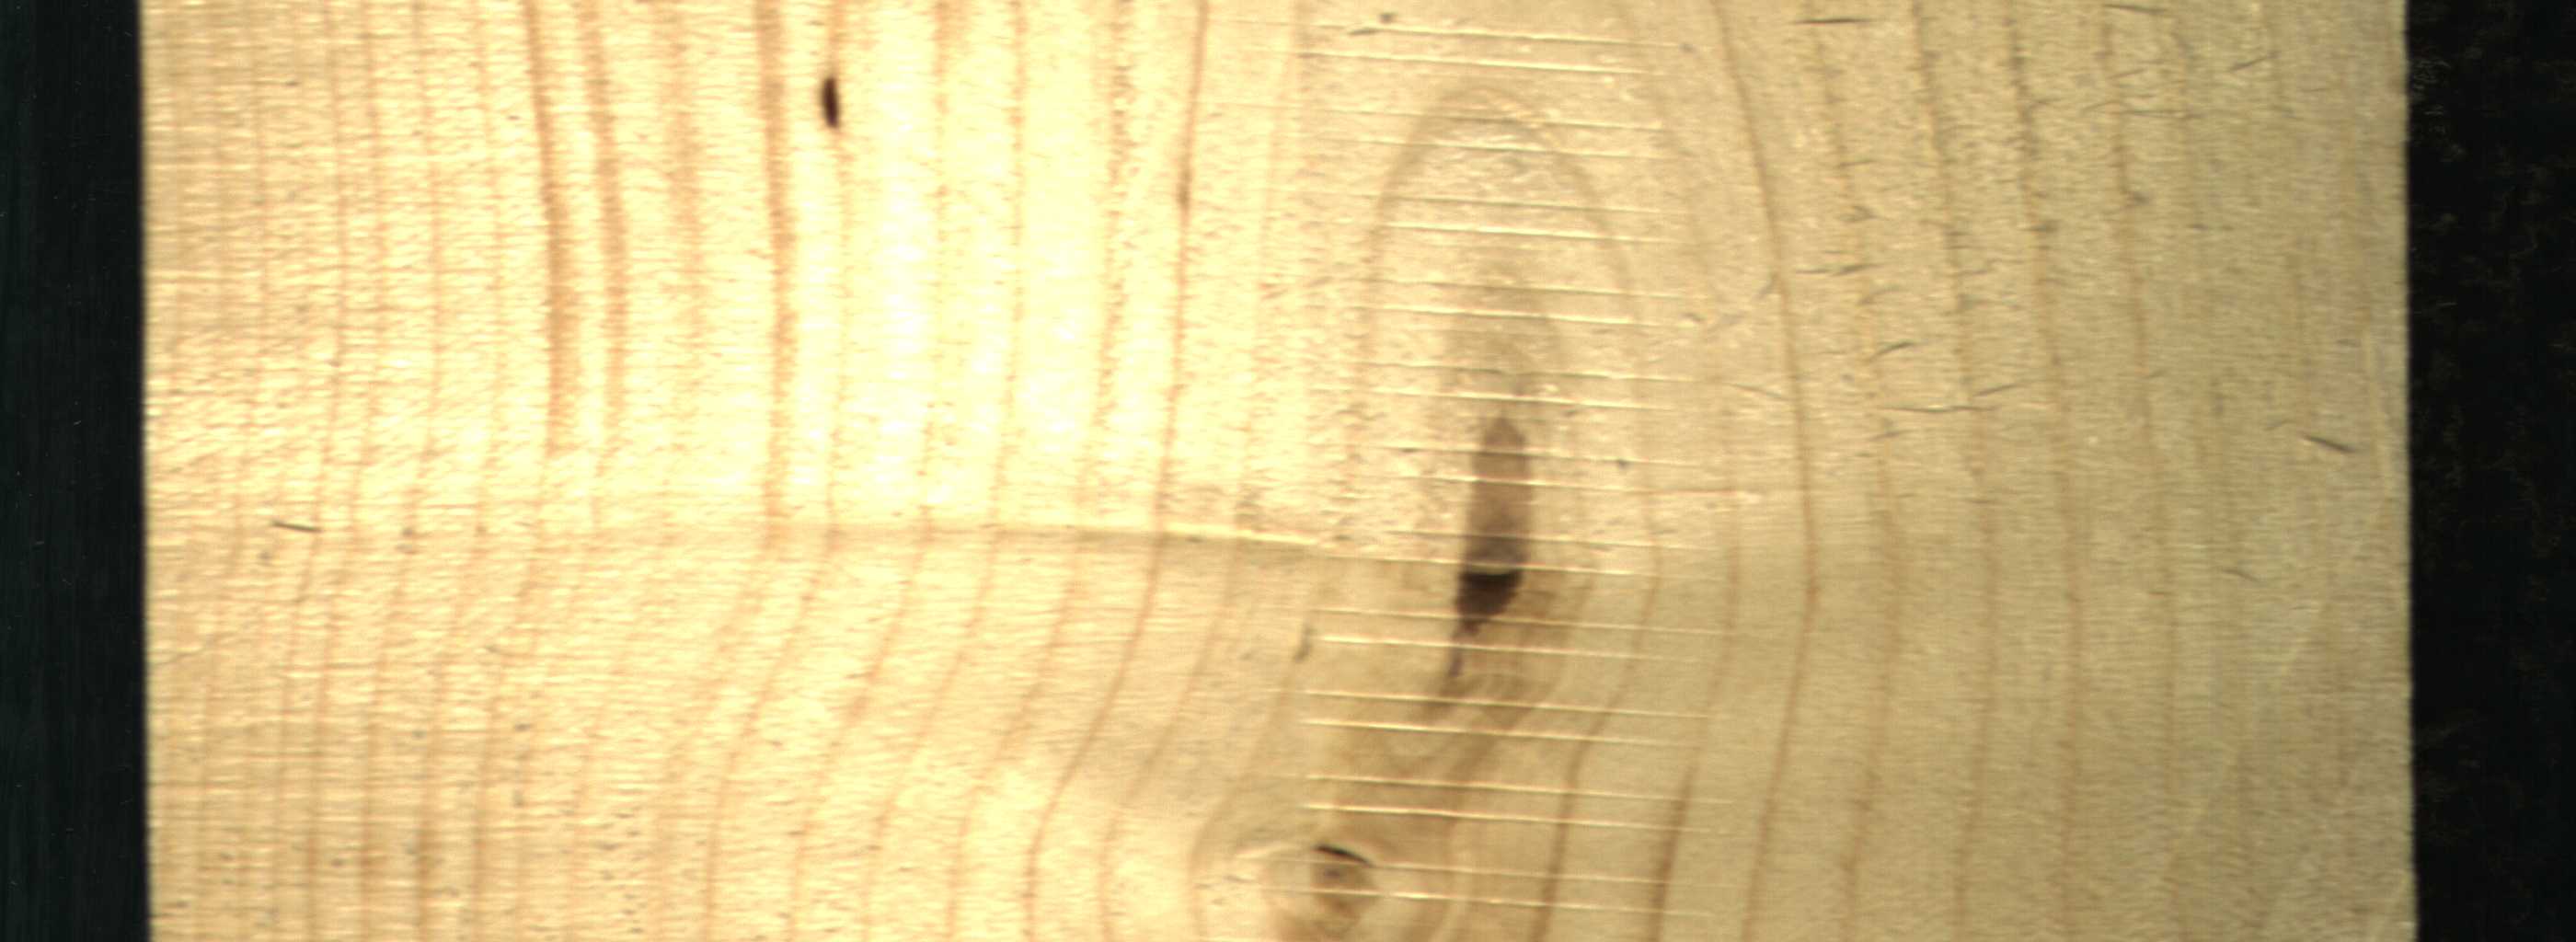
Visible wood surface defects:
Marrow
resin
Live_Knot